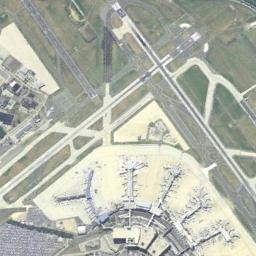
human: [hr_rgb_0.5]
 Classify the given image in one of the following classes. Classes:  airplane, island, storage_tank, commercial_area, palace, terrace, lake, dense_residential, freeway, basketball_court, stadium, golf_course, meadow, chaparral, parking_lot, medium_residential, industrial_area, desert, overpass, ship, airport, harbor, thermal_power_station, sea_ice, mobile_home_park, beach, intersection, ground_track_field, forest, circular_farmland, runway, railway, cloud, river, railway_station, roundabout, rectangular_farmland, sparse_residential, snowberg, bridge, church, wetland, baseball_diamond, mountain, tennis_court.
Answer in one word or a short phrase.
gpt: airport